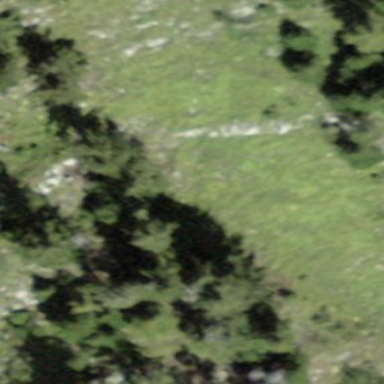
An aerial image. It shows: Patch of scrub vegetation.